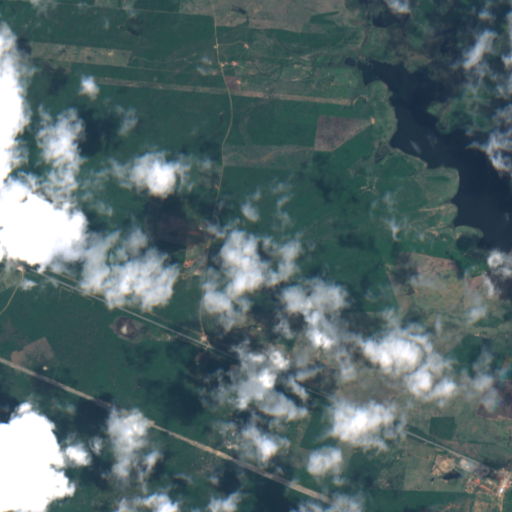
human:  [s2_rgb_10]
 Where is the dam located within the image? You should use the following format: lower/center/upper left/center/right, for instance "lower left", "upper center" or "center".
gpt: The dam is located in the center right of the image.
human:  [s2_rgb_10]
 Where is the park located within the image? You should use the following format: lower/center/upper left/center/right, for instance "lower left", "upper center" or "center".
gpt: The park is located in the lower right of the image.
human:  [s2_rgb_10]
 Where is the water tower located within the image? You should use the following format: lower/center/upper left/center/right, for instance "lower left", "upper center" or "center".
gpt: The water tower is located in the center right of the image.
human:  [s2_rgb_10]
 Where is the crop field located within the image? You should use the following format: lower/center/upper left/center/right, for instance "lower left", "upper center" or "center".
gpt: There is no crop field in the image.